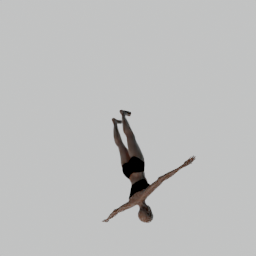
Label: people